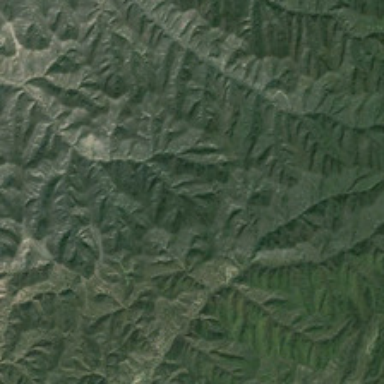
It is a piece of green mountain .